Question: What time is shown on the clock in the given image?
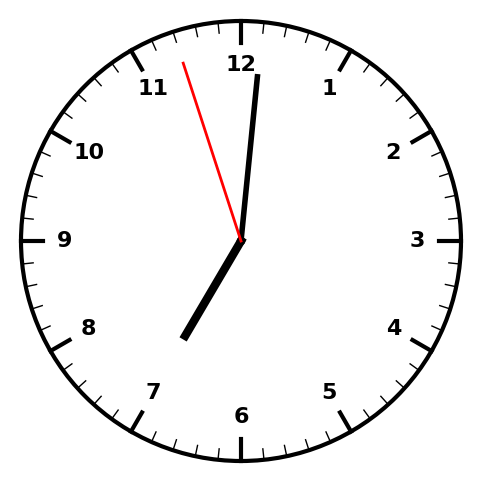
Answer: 07:00:57